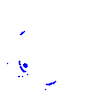
Particle: electron